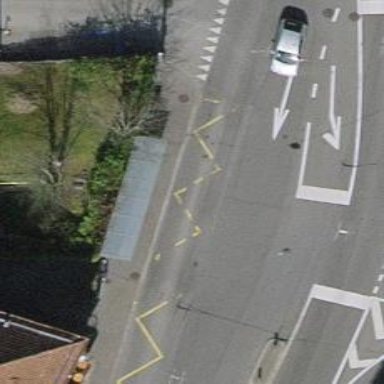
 serving as platform for public transportation."